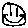
Label: smiley face